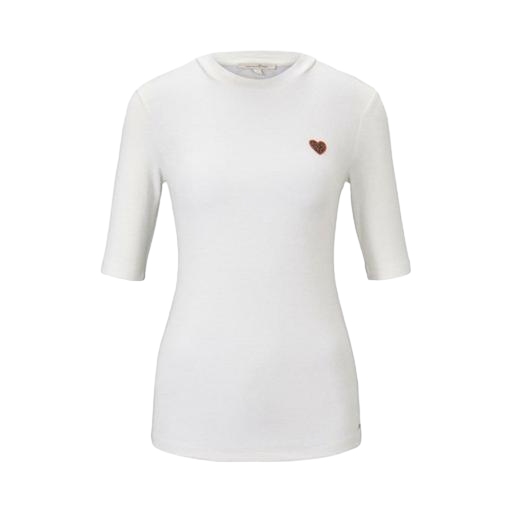
women's long red heart t-shirt, embroidered jersey t-shirt, embroidered heart t-shirt, white background